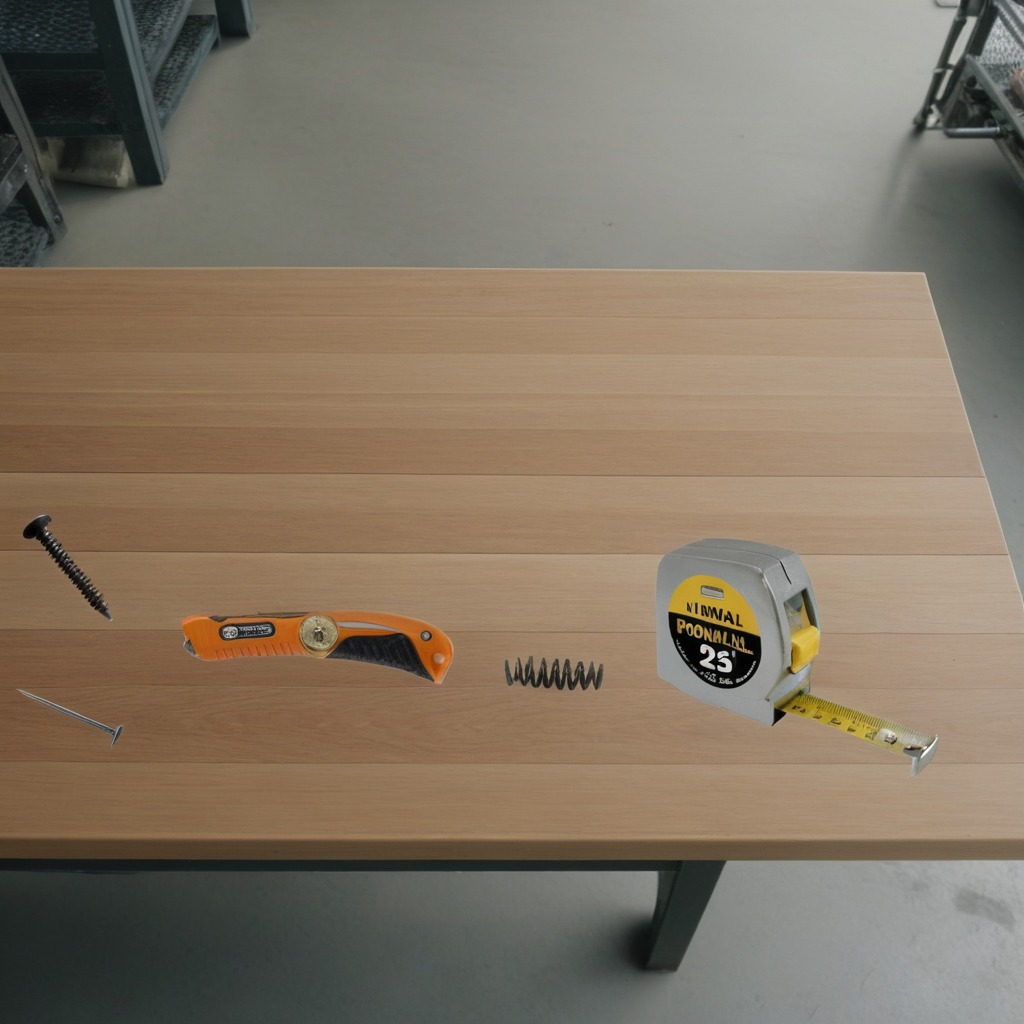
A utility knife, a measuring tape, a metal machine screw, an iron nail, and a coiled metal spring are lying on the workbench inside a coastal fishing gear workshop.